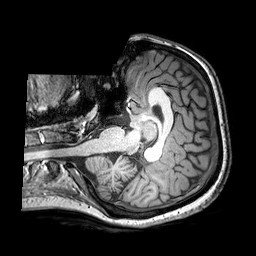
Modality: T1w
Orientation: axial
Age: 23
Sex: female
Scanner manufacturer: philips
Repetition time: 0.008909 s
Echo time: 0.0046 s